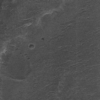
Label: not_dusty